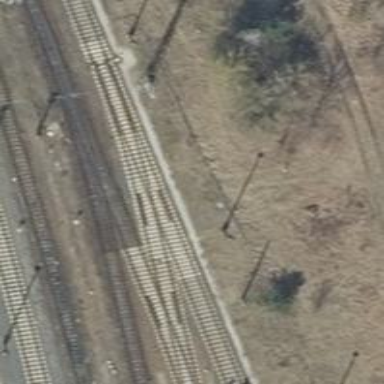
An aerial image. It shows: Railway yard used for servicing trains.